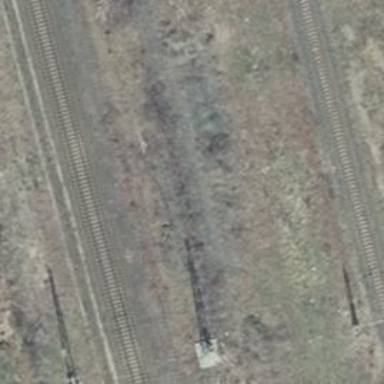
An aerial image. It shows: Disused railway yard with electrified contact lines.